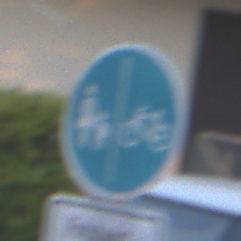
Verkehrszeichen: GetrennterRadUndGehwegRadwegRechts
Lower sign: BesondereFahrzeugeUndTransportgueter7
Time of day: SunriseSunset
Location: Outdoor (Urban)
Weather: Clear
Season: NotSpecified
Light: Natural